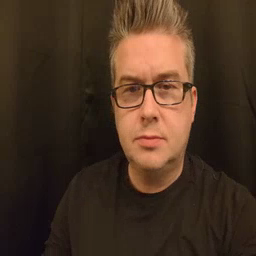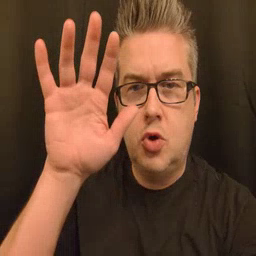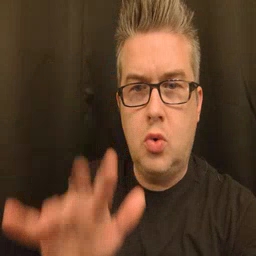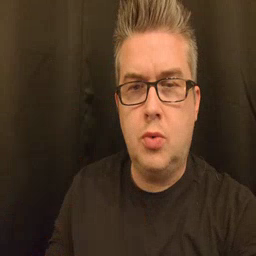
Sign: snow